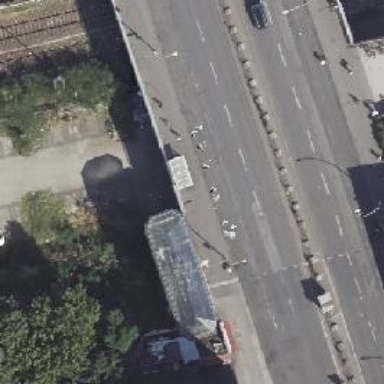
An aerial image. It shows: Subway entrance designated as public transport entrance.